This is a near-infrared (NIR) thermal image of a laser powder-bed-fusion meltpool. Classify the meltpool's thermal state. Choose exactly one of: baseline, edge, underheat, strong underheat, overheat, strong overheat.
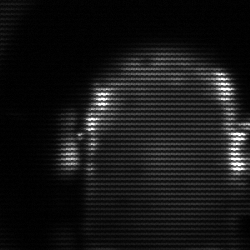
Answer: baseline